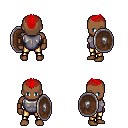
a pixel art fantasy rpg character, male body template, human, dark skin, steel chest armor, gold greaves, red short mohawk hairstyle, leather bracers, shield, four views (front, back, left, right), 2x2 character sprite sheet, small pixel art, hard edges, no anti-aliasing